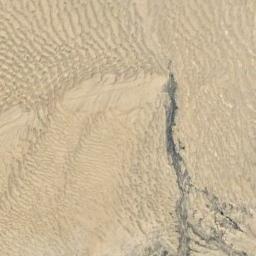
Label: desert